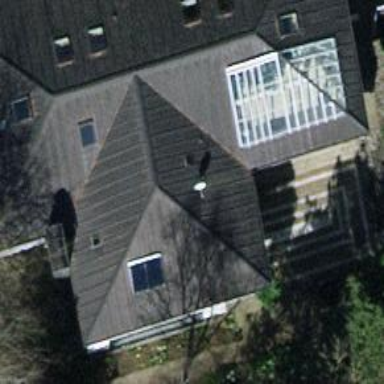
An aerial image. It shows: Gabled roofed house.